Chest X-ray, AP view. Patient: 66 years old, sex M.
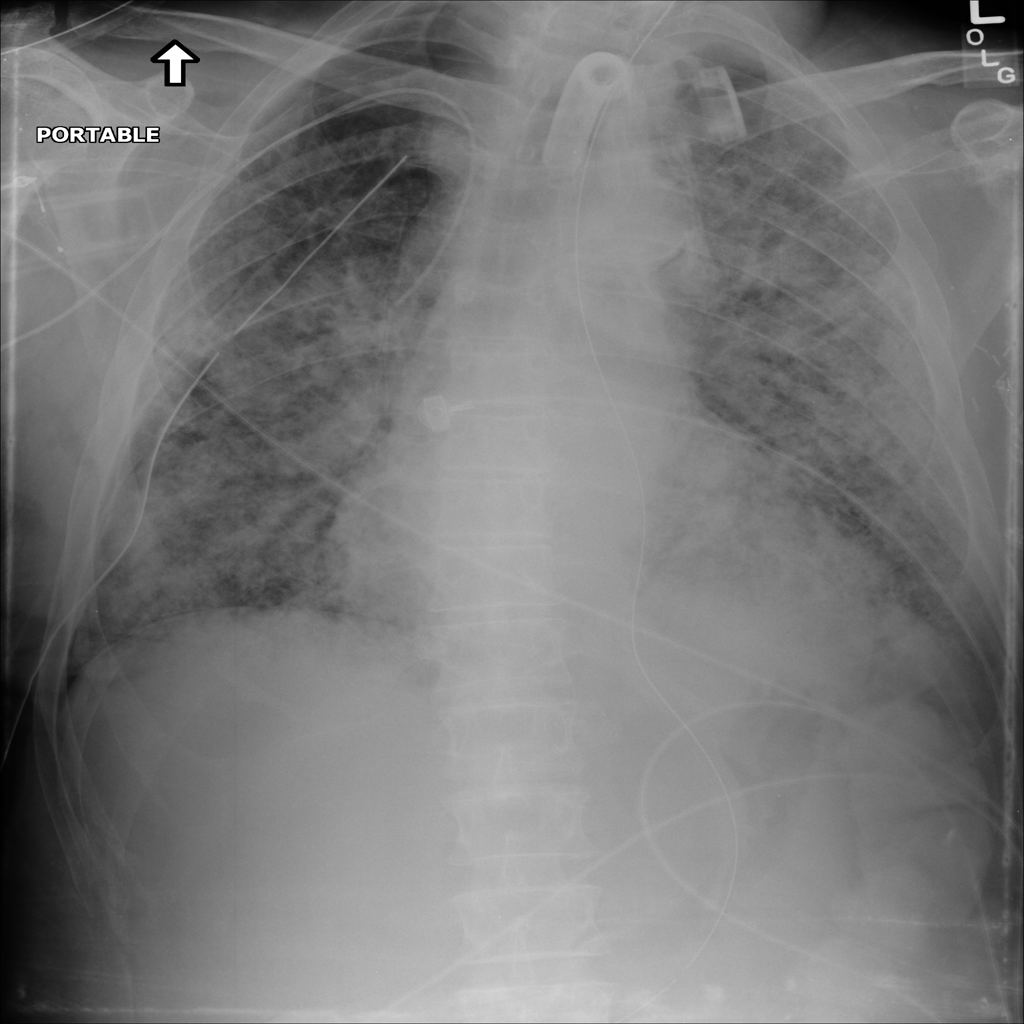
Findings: Pneumothorax